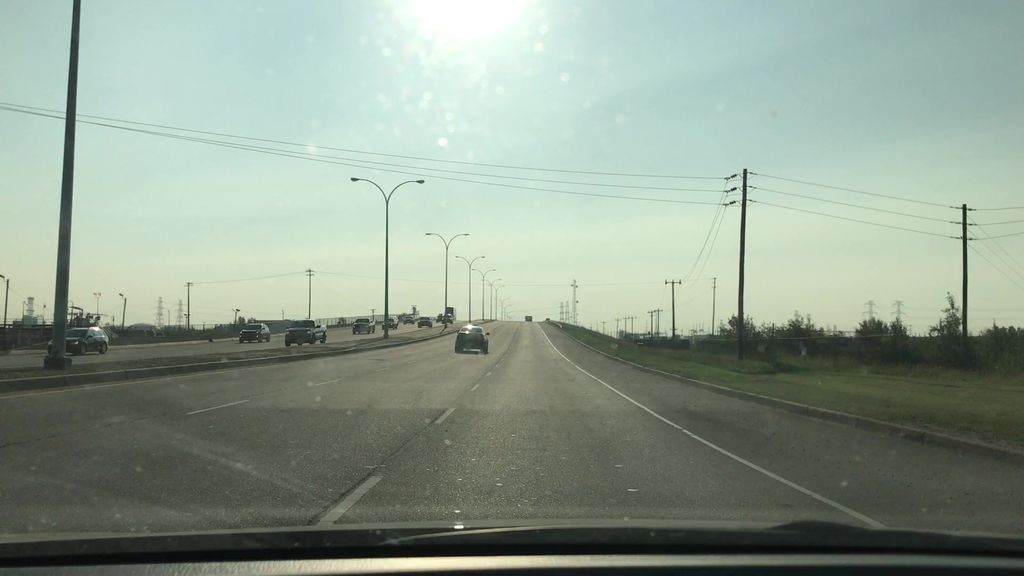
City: edmonton